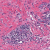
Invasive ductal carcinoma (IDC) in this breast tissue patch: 0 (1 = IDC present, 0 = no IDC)